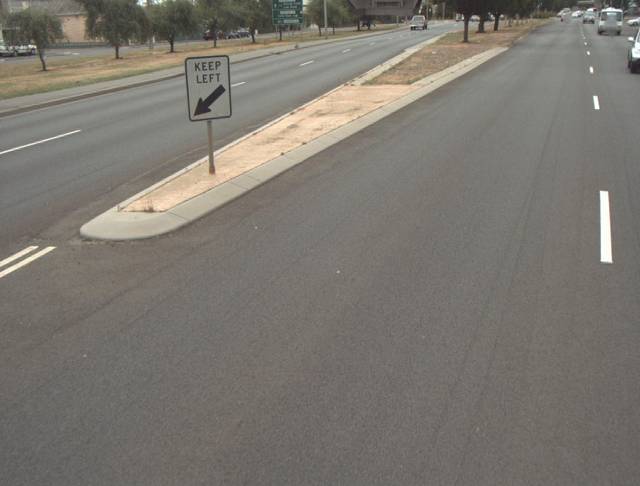
Region: Australia
Coordinates: -41.427, 147.132